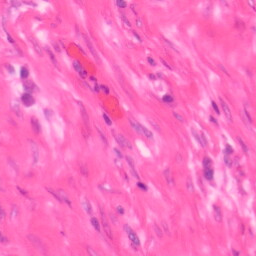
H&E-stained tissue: Colon